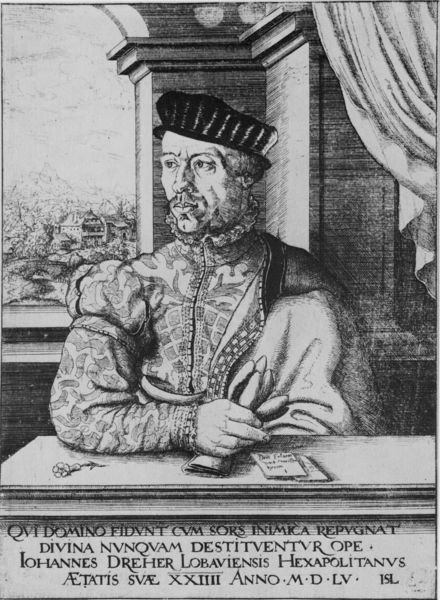
Titel: Bildnis des Johannes Dreher
Künstler: Hanns Lautensack
Institution: (Seriendruck)
Schlagwörter: mann, umhang, landschaft, stadt, blume, fenster, handschuh, handschuhe, hut, säule, tisch, ausblick, blick, haus, muster, ornament, bart, hemd, jung, kappe, mütze, schnurrbart, architektur, barock, johannes, kragen, stein, portrait, porträt, vorhang, brüstung, geistlicher, gewand, mantel, reich, adel, renaissance, schärpe, schrift, papier, schreibtisch, bogen, haltung, grafik, graphik, gardine, inschrift, platte, ellenbogen, schnauzer, zettel, druck, radierung, stich, text, tischplatte, ritter, brokat, brief, mittelalter, wams, dürer, vorhand, kupferstich, latein, lateinisch, tiefdruck, reformation, seriendruck, anno, alien, divina, dreher, gebüude, inschriift, numquam, schruft, vorhangä, nge, 16. jahrhundert, 17. jahrhundert, andunf, johannes dreher, schulterüberwurf